Question: App content doesn't rotate if I use UINavigationController in my app. Only status bar orientation changes.
This is my didFinishLaunchingWithOptions method.
'''
- (BOOL)application:(UIApplication *)application didFinishLaunchingWithOptions:(NSDictionary *)launchOptions {
// Override point for customization after application launch.
UIStoryboard* sb = [UIStoryboard storyboardWithName:@"Main"
bundle:nil];
SpecificViewController *control=[sb instantiateViewControllerWithIdentifier:@"specific"];
UINavigationController *navigationController = [[UINavigationController alloc] initWithRootViewController:control];
self.window = [[UIWindow alloc] initWithFrame:[[UIScreen mainScreen] bounds]]; [self.window setRootViewController:navigationController];
return YES;
}
'''
I dont understand why I am getting this result.

Finally, I found a solution. But I don't understand why.
this is my didFinishLaunchingWithOptions method.
'''
- (BOOL)application:(UIApplication *)application didFinishLaunchingWithOptions:(NSDictionary *)launchOptions {
// Override point for customization after application launch.
self.window.rootViewController =nil;
UIStoryboard* sb = [UIStoryboard storyboardWithName:@"Main"
bundle:nil];
SpecificViewController *control=[sb instantiateViewControllerWithIdentifier:@"specific"];
UINavigationController *navigationController = [[UINavigationController alloc] initWithRootViewController:control];
self.window = [[UIWindow alloc] initWithFrame:[[UIScreen mainScreen] bounds]];
[self.window setRootViewController:navigationController];
return YES;
}
'''
And this is viewDidLoad method of SpecificViewController.
'''
- (void)viewDidLoad {
[super viewDidLoad];
[[UIApplication sharedApplication] setStatusBarHidden:YES withAnimation:UIStatusBarAnimationNone];
[[UIApplication sharedApplication] setStatusBarHidden:NO withAnimation:UIStatusBarAnimationNone];
self.navigationItem.title=@"The Title";
}
'''
And I set "View controller-based status bar appearance" property to NO in plist file.
It is working now but I don't understand what do all these mean and why.
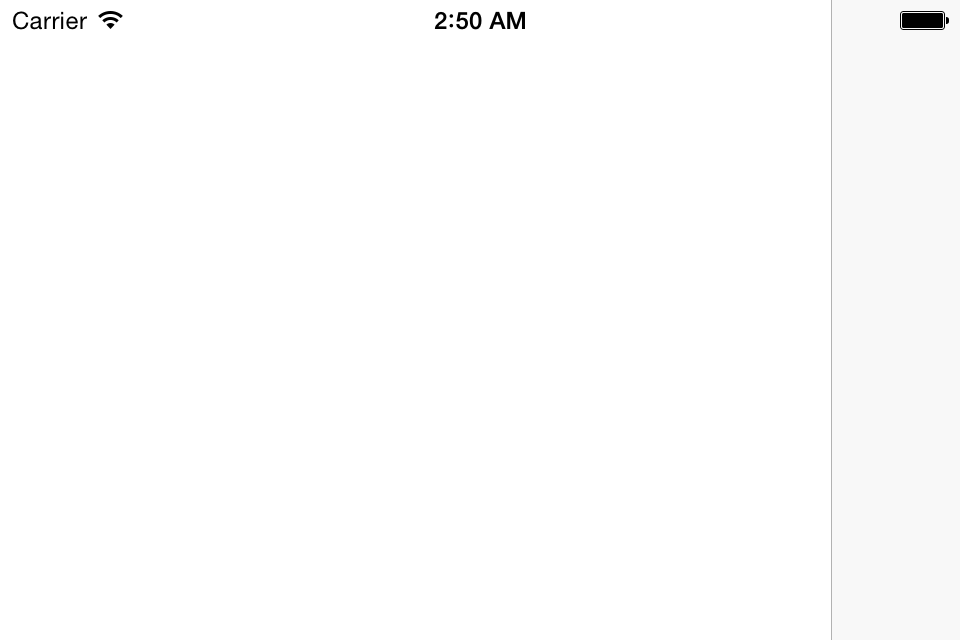
Answer: This works for me, try:
'''
- (BOOL)application:(UIApplication *)application didFinishLaunchingWithOptions:(NSDictionary *)launchOptions {
UIStoryboard* sb = [UIStoryboard storyboardWithName:@"Main"
bundle:nil];
SpecificViewController *control=[sb instantiateViewControllerWithIdentifier:@"specific"];
UINavigationController *navigationController = [[UINavigationController alloc] initWithRootViewController:control];
self.window = [[UIWindow alloc] initWithFrame:[[UIScreen mainScreen] bounds]];
[self.window setRootViewController:navigationController];
[self.window makeKeyAndVisible];
return YES;
}
'''
add this to SpecificViewController.m
'''
- (BOOL)prefersStatusBarHidden
{
return NO;
}
'''
set "View controller-based status bar appearance" property to YES and remove "Main" from Main Interface options.You don't need to use setStatusBarHidden method.